Field crop: maize
Growth stage: 2
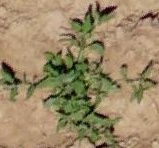
Species: atriplex